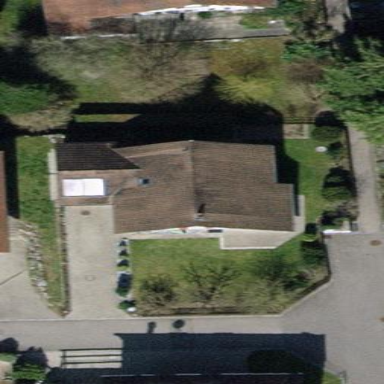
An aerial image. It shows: Detached building with gabled roof.